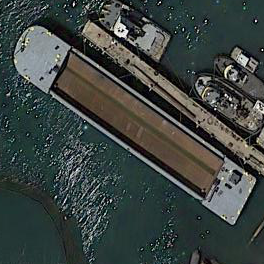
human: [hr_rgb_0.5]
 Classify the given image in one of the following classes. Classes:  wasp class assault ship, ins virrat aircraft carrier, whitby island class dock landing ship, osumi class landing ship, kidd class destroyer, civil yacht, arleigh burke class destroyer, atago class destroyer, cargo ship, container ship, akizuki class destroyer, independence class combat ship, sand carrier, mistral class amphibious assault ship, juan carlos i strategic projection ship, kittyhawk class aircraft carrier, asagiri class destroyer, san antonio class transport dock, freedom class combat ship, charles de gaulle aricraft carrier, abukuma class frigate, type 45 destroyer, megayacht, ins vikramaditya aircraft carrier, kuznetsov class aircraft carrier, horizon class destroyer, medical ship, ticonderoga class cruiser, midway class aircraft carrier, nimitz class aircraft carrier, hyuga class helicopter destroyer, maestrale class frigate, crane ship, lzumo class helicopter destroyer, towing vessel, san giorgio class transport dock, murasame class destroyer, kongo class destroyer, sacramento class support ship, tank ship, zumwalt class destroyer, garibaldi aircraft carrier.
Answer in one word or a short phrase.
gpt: Sand carrier